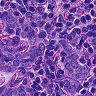
Metastatic tissue present: yes